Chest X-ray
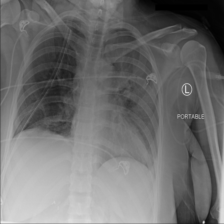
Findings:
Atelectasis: negative
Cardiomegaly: negative
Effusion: negative
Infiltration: negative
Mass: negative
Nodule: negative
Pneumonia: negative
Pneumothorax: negative
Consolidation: negative
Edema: negative
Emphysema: negative
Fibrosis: negative
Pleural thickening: negative
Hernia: negative